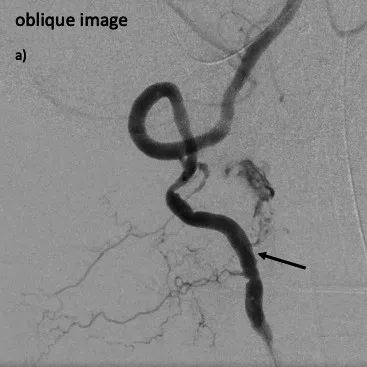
Angiography of another radicular artery. A) Additional oblique imaging to identify the remaining radicular artery more clearly. Changing to a smaller-diameter catheter allows selection of the responsible vessel. The oblique view of the origin of the radicular artery makes it easier to visualize and catheterize the artery for selection.
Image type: radiology (ct)